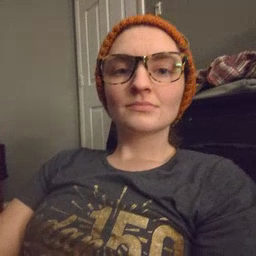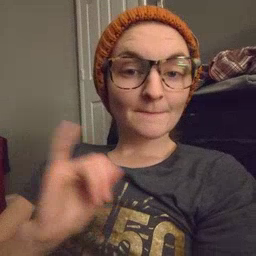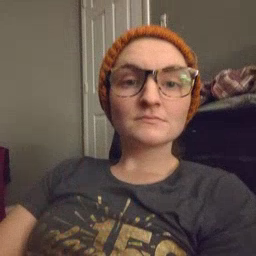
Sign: same